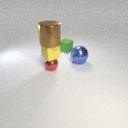
large brown metal cylinder above small yellow rubber cube